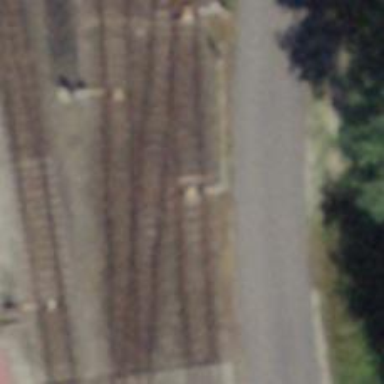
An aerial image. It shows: Railway switch.